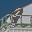
Label: 9